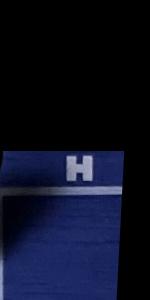
Label: Empty